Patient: sex M, age 21
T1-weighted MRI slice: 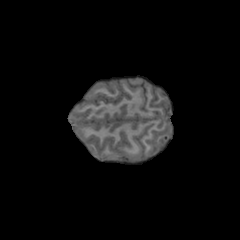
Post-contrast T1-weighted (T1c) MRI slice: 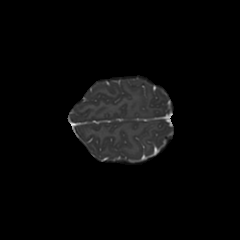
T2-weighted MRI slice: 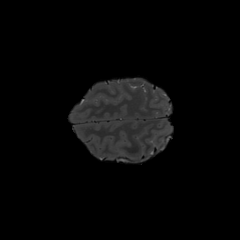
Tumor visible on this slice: no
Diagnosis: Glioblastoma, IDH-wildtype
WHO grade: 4